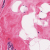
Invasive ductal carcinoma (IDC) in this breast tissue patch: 0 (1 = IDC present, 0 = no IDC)